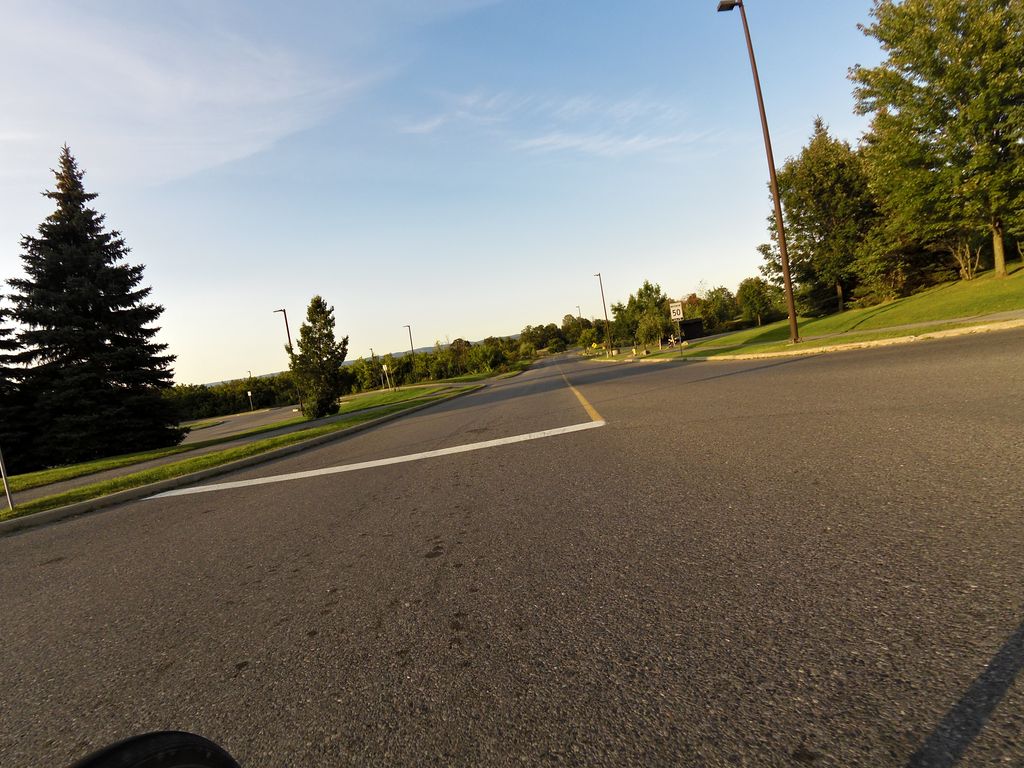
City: ottawa-gatineau